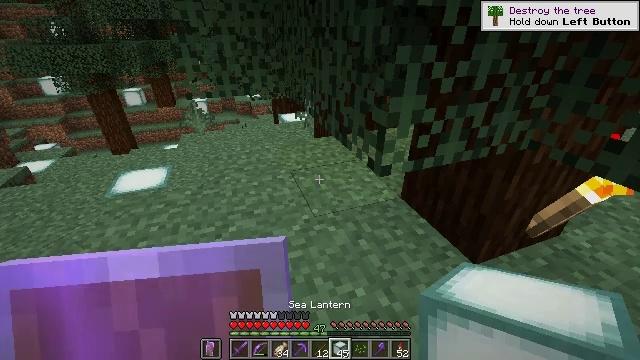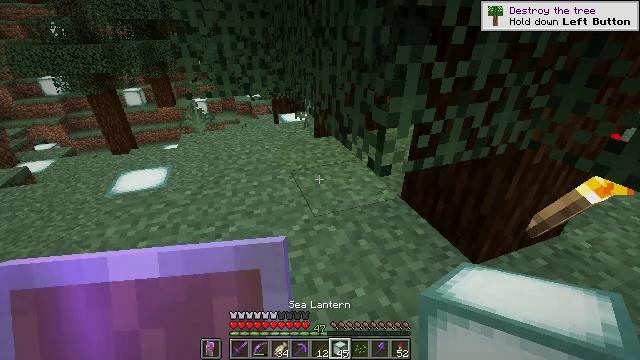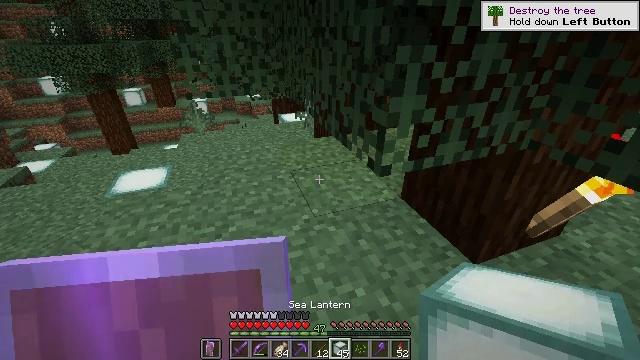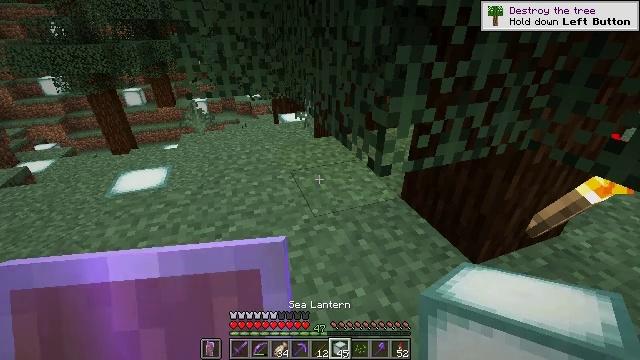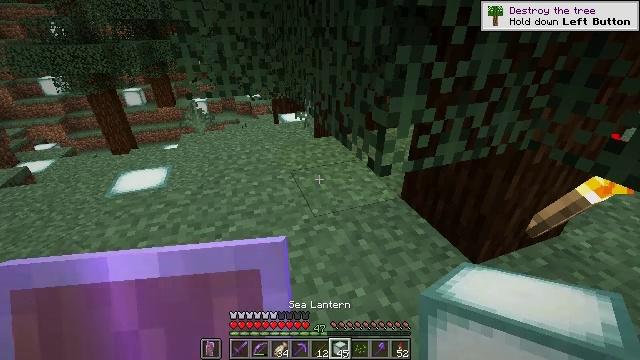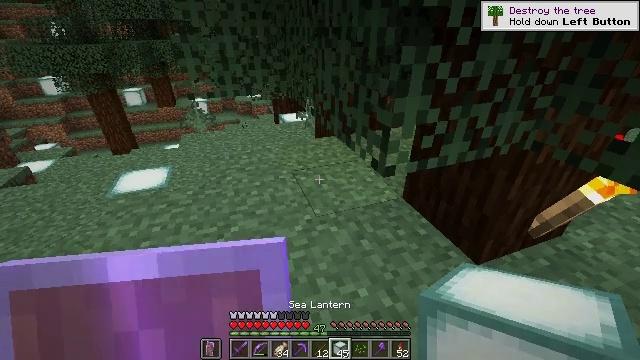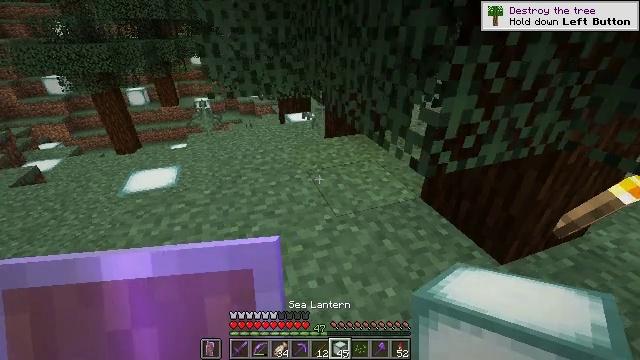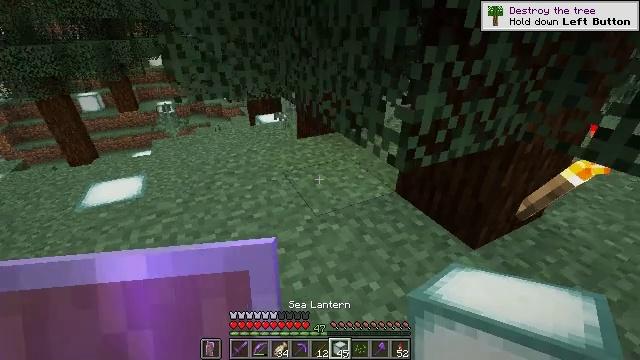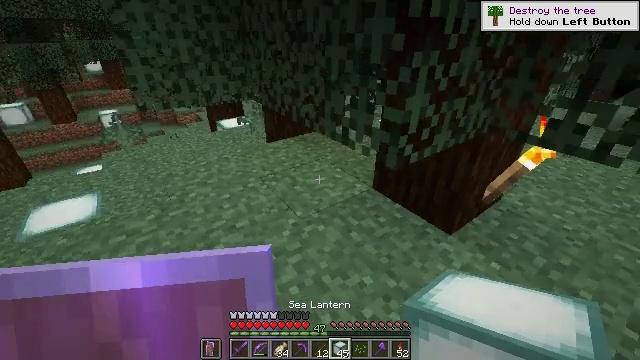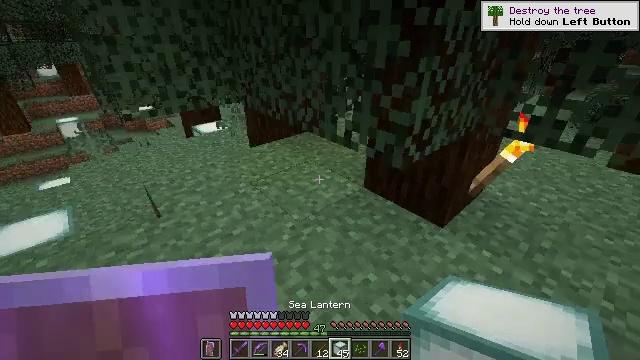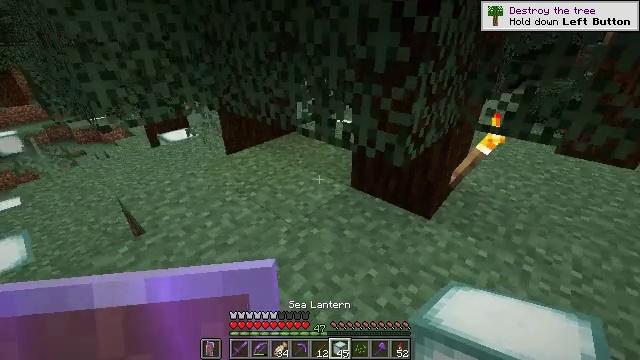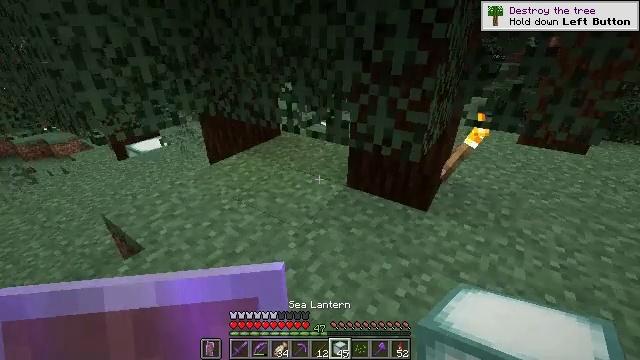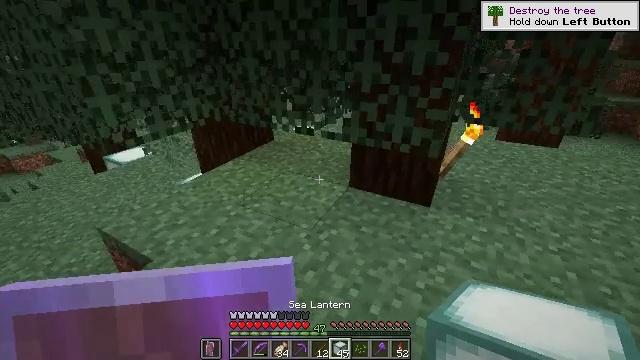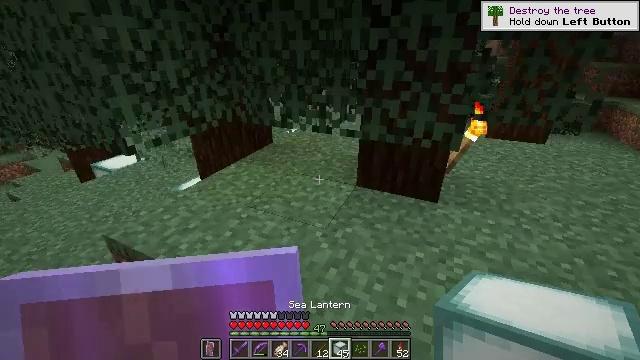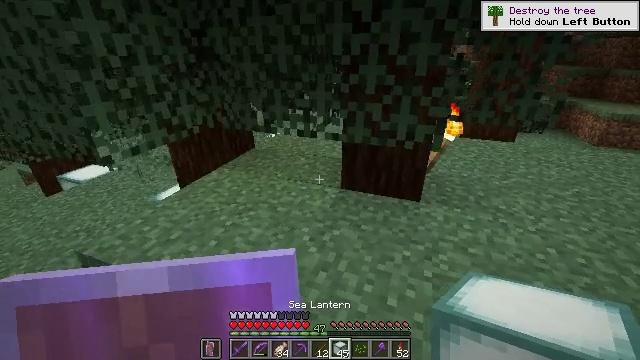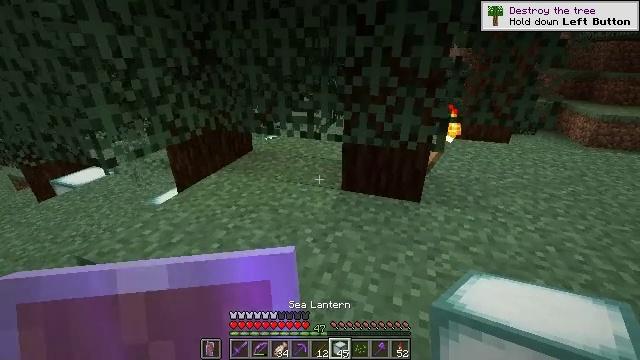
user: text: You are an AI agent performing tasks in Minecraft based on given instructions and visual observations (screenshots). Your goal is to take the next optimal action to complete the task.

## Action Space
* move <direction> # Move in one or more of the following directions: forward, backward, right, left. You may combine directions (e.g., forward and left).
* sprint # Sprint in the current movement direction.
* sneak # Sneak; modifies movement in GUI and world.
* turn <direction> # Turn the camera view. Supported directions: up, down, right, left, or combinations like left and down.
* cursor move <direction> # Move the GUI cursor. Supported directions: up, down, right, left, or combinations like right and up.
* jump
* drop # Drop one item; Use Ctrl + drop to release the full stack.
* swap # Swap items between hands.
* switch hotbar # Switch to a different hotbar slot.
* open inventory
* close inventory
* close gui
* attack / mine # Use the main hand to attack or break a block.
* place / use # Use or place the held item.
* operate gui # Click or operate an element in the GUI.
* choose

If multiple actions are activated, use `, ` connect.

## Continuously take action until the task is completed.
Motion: motion action
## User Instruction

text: Collect the sea lantern for its light.
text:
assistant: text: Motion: no_op
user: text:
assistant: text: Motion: no_op
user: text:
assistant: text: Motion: no_op
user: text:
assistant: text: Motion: no_op
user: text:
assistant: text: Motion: move left
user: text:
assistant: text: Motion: move left
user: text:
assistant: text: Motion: move left, turn right
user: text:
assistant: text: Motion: move left, turn right
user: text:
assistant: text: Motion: move left, turn right
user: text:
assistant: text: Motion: move left, turn right
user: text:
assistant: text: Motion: move left, turn right
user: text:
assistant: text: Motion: move left, turn right
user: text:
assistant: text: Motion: move left, turn right
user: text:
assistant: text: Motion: turn right
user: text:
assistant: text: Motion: turn right
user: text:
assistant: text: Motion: no_op
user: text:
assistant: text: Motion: no_op
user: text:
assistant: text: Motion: no_op
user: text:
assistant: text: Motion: no_op
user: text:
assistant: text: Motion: no_op
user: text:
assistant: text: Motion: no_op
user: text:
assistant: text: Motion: no_op
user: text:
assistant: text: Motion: no_op
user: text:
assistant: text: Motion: turn right
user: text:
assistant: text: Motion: turn right
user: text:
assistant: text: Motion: turn right
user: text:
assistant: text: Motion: turn left
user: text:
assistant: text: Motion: move left, turn left
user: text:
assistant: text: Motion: move left, turn left
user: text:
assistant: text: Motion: move left